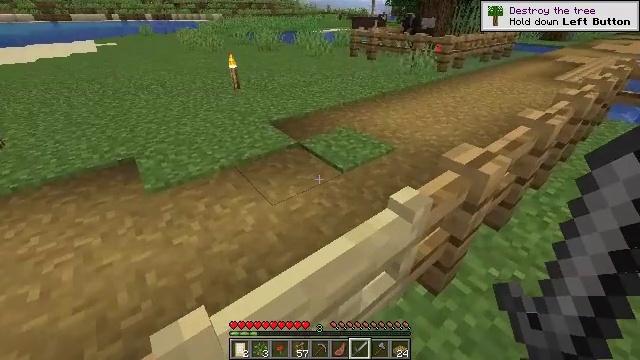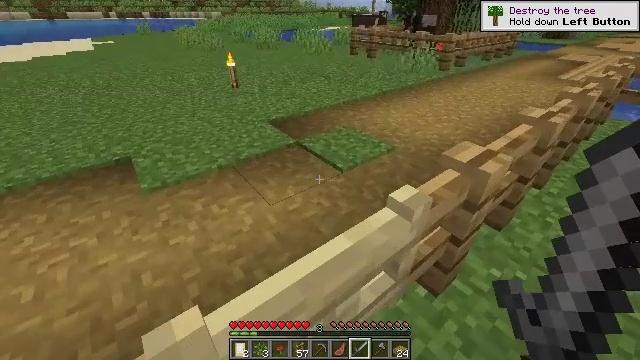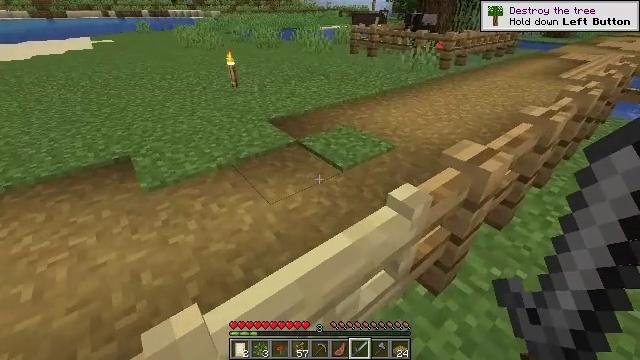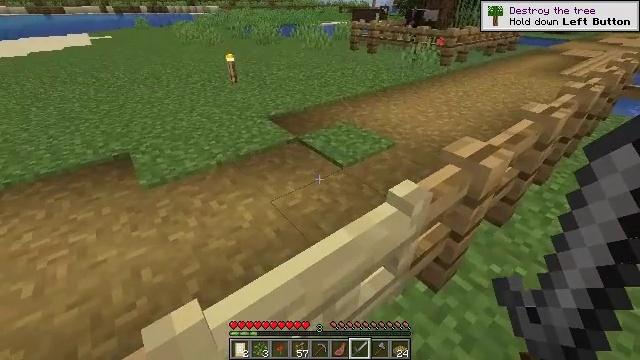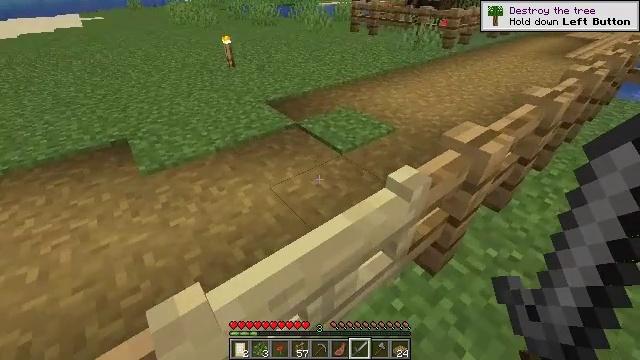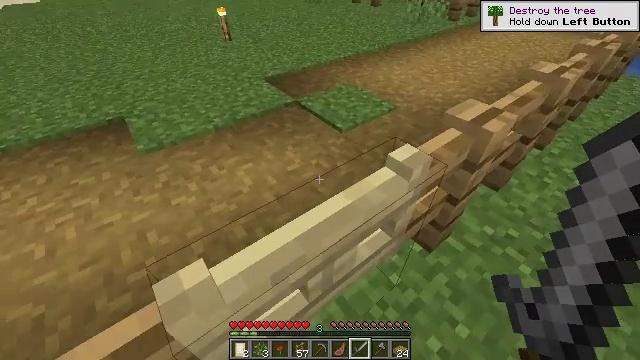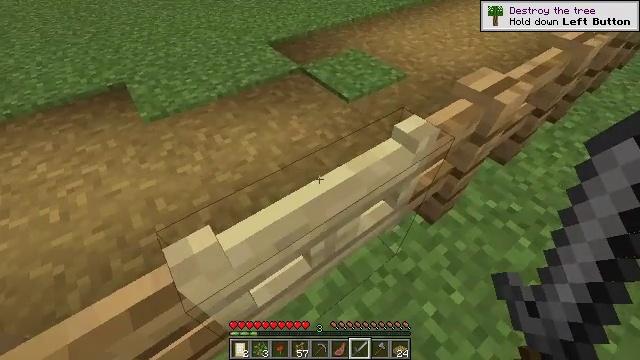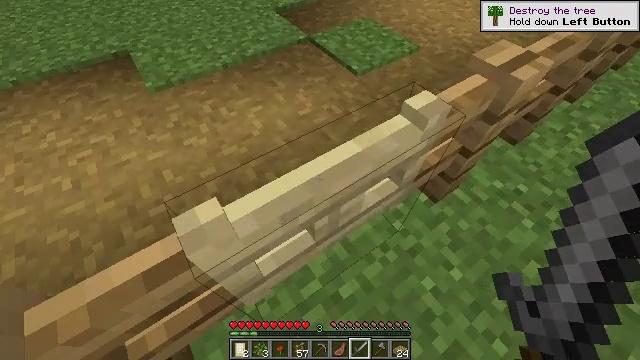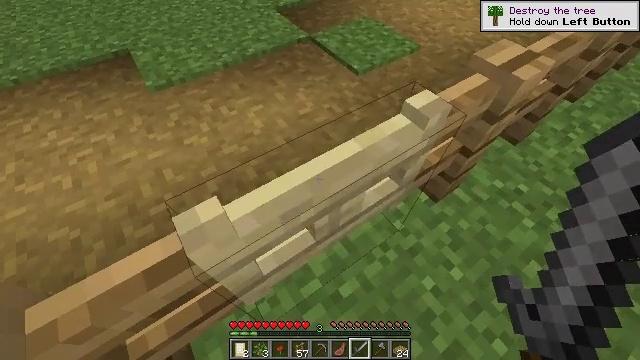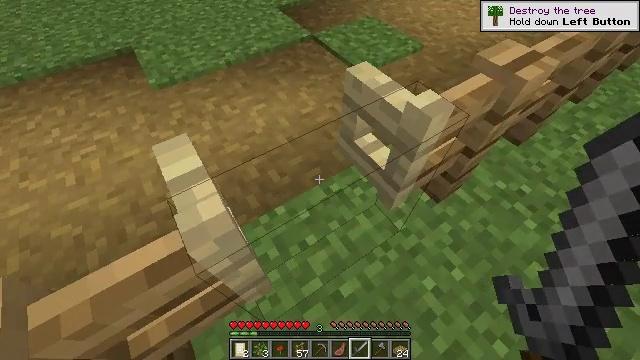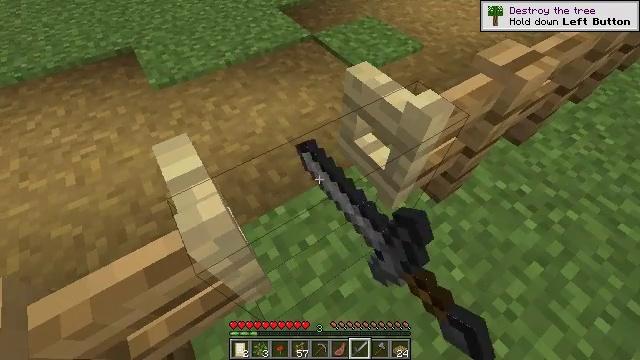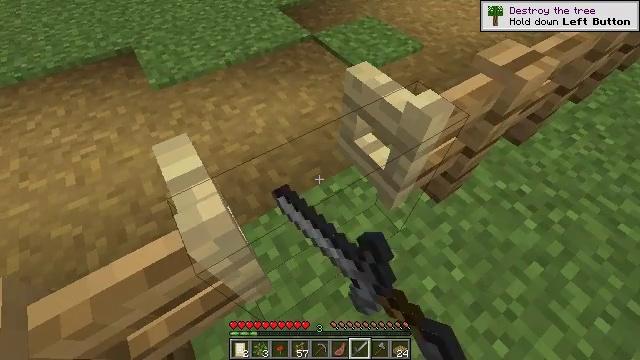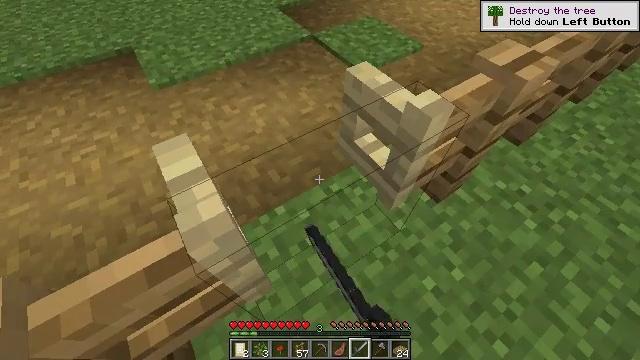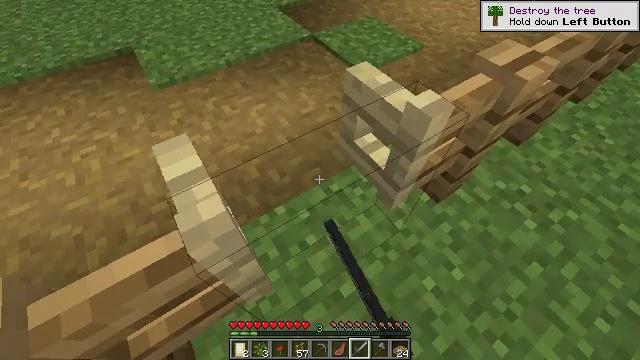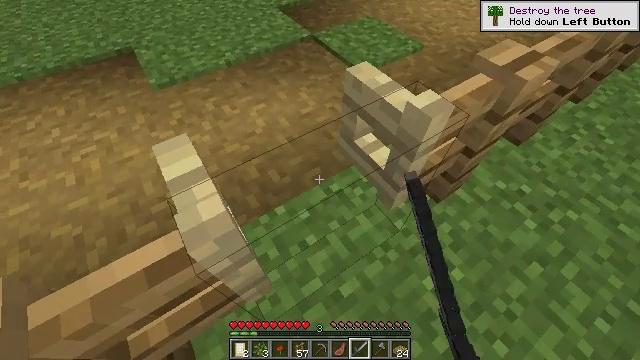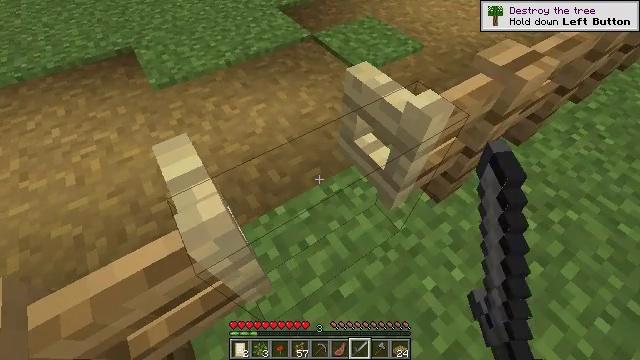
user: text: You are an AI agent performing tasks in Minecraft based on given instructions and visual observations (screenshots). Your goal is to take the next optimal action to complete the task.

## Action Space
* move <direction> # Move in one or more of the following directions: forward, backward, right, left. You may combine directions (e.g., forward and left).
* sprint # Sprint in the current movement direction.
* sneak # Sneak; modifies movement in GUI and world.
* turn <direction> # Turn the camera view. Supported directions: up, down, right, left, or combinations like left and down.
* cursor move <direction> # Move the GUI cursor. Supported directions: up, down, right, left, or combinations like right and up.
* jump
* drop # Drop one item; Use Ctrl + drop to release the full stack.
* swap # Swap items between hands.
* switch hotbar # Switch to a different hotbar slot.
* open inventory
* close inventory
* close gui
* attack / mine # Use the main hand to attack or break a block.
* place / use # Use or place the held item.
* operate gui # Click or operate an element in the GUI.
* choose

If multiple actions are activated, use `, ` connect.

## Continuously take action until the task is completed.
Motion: motion action
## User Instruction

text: Gather grass by holding the left mouse button.
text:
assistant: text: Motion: no_op
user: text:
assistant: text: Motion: no_op
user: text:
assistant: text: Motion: no_op
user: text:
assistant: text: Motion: turn down
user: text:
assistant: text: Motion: turn down
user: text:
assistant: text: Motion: turn left and down
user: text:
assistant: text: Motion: turn left and down
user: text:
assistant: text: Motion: no_op
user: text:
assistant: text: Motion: use / place
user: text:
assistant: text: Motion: use / place
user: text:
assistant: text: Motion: use / place
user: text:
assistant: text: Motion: no_op
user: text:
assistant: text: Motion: no_op
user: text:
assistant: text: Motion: no_op
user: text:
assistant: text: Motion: no_op
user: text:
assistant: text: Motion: no_op
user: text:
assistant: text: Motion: turn left and up
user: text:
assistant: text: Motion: move forward, turn left and up
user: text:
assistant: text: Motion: move forward, sprint, turn left and up
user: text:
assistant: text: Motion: move forward, sprint, turn left and up
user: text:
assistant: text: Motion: move forward, sprint, turn left and up
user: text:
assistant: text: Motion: move forward, sprint, turn left
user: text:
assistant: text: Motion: move forward, sprint, turn left and up
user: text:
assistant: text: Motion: move forward, sprint, turn left and up
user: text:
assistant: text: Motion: move forward, sprint, turn left and up
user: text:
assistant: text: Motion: move forward, sprint, turn left and up
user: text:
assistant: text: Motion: move forward, sprint, turn left and up
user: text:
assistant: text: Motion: move forward, sprint, turn left and up
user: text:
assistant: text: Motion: move forward, sprint, turn up
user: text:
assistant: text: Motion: move forward, sprint, turn up